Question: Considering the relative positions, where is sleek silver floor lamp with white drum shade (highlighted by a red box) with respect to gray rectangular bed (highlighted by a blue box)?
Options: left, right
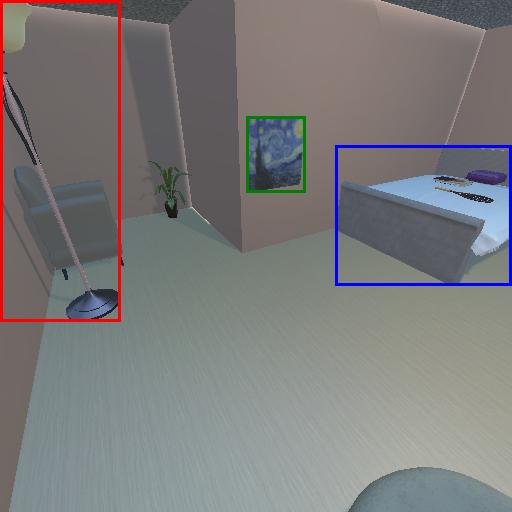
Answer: left